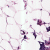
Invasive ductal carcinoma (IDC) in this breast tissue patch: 1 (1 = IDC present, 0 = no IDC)